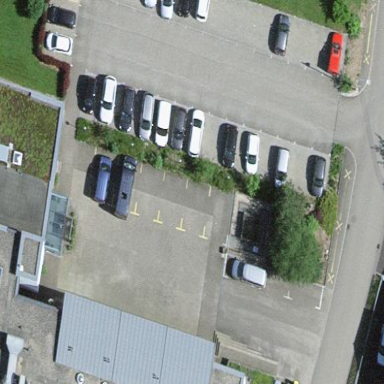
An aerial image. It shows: Parking area.